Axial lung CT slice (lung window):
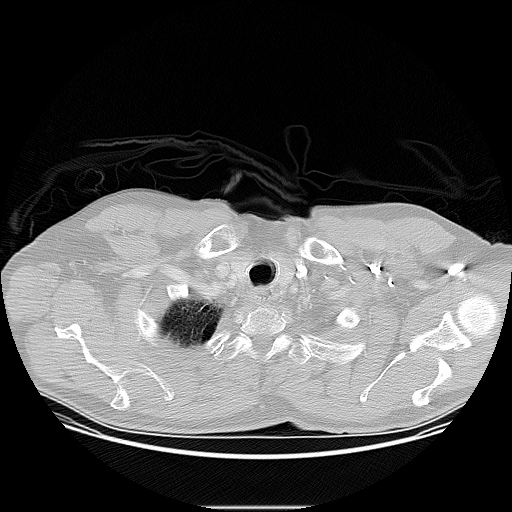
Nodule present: no